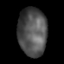
Tissue: lung
Cell type: Epithelial cells
Senescence score: 0.1732
Nuclear area (px): 1365
Mean DAPI intensity: 81.956